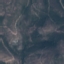
Land use / land cover class: HerbaceousVegetation